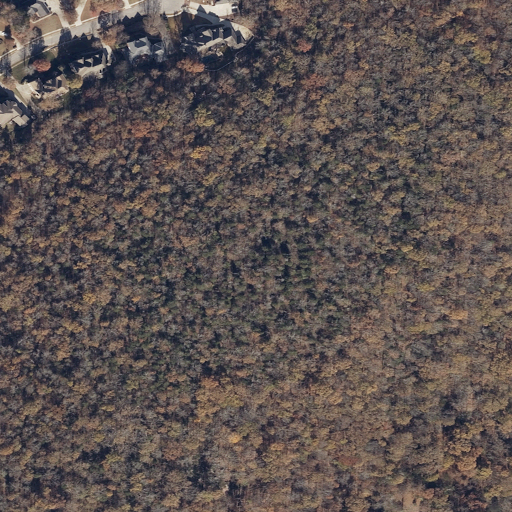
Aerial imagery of mountain in Alabama named Little Burwell Mountain containing deciduous forest, medium intensity development, low intensity development, and open development